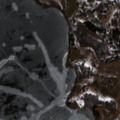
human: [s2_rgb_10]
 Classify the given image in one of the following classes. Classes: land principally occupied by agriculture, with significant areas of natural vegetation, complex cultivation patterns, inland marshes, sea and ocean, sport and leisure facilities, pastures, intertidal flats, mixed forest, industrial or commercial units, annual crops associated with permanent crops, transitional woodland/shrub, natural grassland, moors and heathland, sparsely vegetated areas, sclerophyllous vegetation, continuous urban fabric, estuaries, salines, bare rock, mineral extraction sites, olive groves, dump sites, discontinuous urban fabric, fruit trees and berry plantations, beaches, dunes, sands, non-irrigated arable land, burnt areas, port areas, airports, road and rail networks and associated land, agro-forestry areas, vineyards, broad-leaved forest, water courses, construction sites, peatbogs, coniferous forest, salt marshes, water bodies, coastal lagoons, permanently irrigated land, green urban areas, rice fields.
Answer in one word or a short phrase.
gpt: non-irrigated arable land, complex cultivation patterns, land principally occupied by agriculture, with significant areas of natural vegetation, water bodies